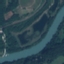
Land use / land cover: River